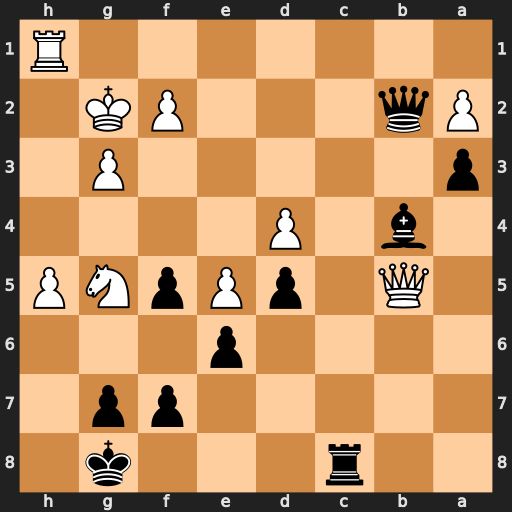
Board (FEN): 2r3k1/5pp1/4p3/1Q1pPpNP/1b1P4/p5P1/Pq3PK1/7R
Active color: b
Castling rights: -
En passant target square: -
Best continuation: Be1 Qxb2 axb2 Rxe1 Rc1